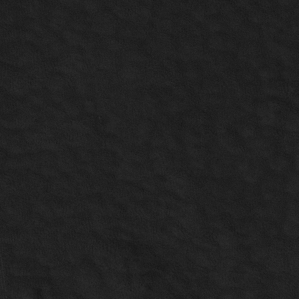
Label: non_frost